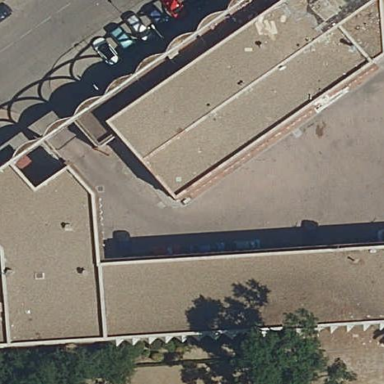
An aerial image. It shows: View of roof of building.